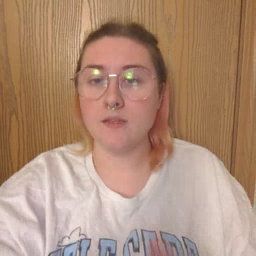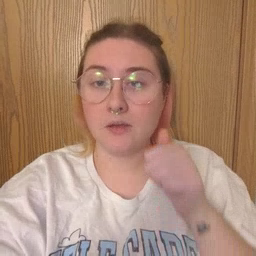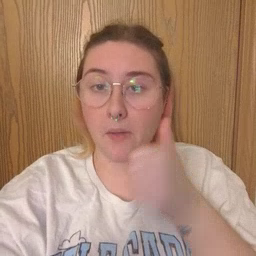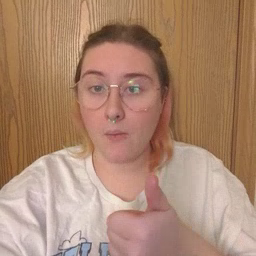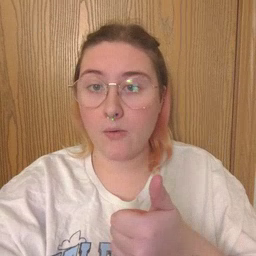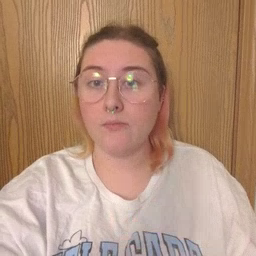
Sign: tomorrow